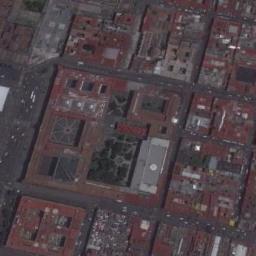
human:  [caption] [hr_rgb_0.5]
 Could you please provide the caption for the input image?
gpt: The palace was built in a forest .

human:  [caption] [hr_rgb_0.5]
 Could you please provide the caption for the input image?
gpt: The palace is surrounded by buildings .

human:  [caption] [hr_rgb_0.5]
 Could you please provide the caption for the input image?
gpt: There are several roads beside the palace .

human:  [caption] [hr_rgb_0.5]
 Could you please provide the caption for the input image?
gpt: The red palace has lots of palaces of different sizes and some roads go through the palace .

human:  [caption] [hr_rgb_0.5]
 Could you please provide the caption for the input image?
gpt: There are red buildings in the palace .